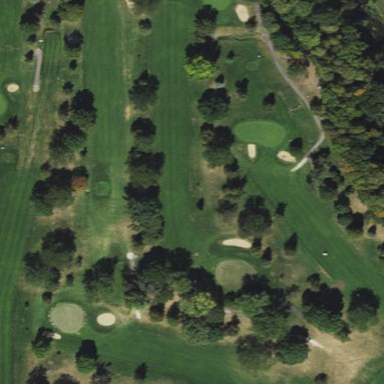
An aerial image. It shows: Golf fairway surrounded by grass.